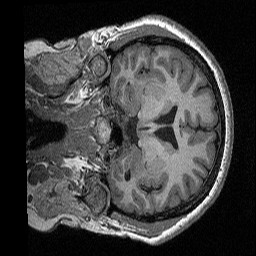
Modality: T1w
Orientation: coronal
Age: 35
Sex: female
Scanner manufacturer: siemens
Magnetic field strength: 3 T
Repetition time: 2.3 s
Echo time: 0.00298 s